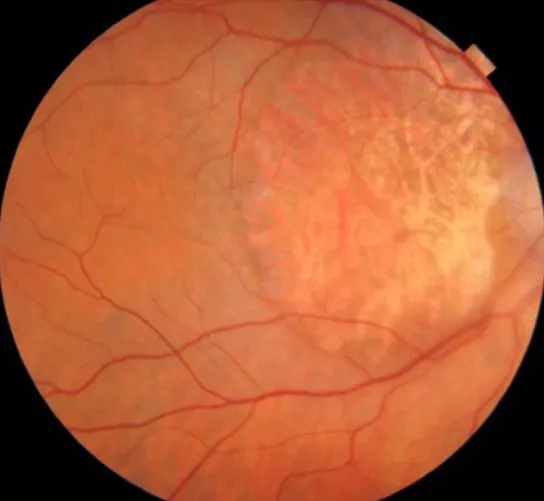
Age-related macular degeneration choroidal neovascularization (CNV) with cystic edema.
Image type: ophthalmic_imaging (fundus_photograph)